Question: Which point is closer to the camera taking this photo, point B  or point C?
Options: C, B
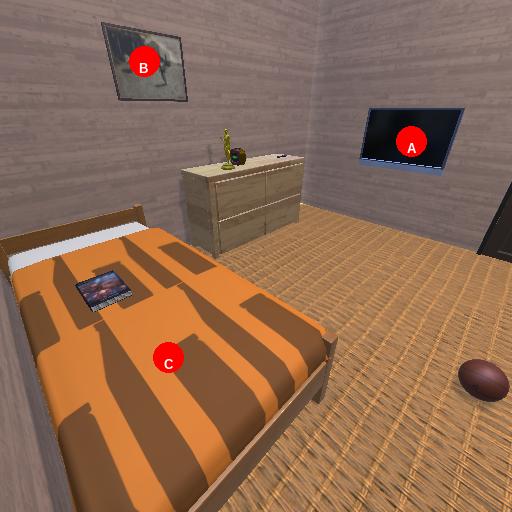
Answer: C